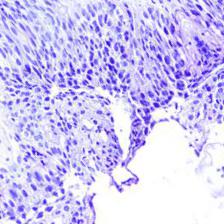
Diagnosis: OSCC